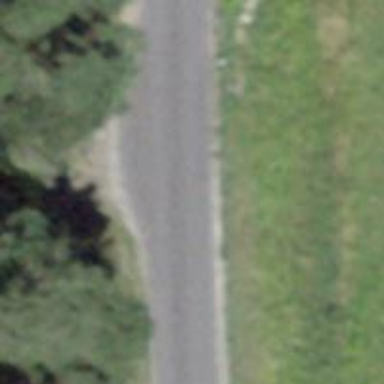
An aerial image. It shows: Passing place on the road.